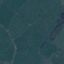
Label: Pasture